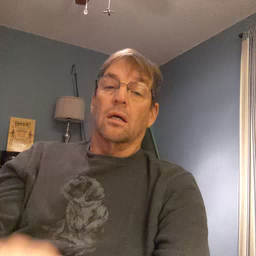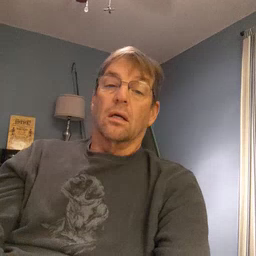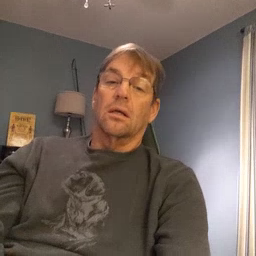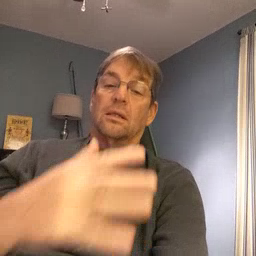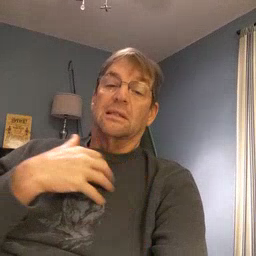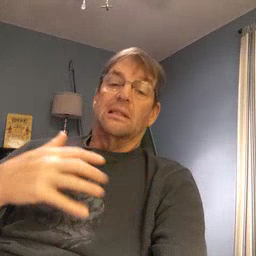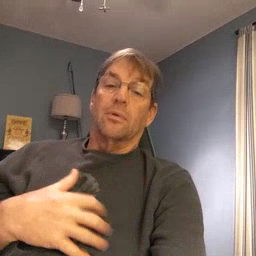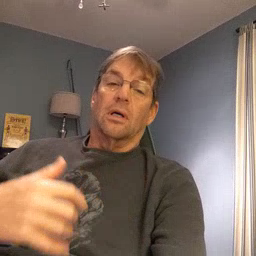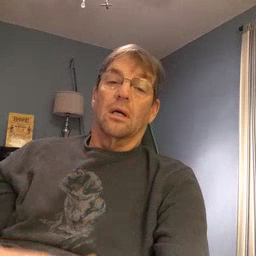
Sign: zebra